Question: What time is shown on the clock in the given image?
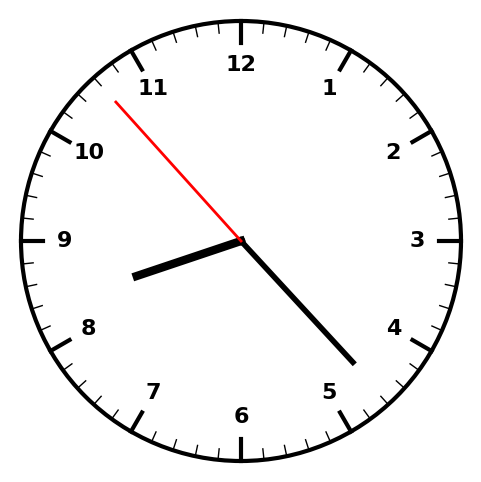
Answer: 08:22:53